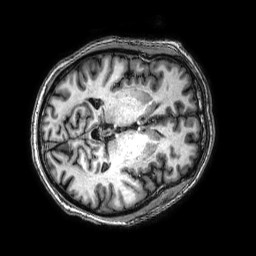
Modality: T1w
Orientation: axial
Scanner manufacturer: philips
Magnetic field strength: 3 T
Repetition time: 0.008 s
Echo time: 0.003548 s